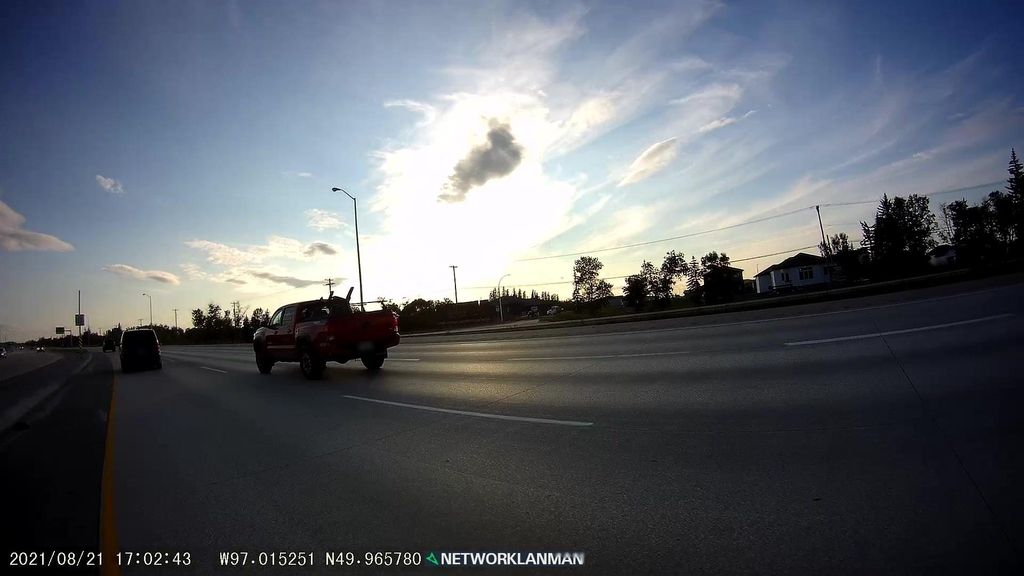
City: winnipeg